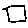
Label: square